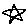
Label: star